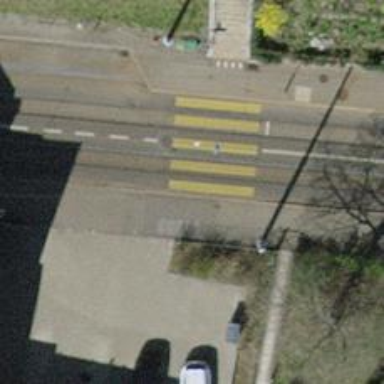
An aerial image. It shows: Kerb serving as barrier.